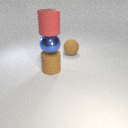
large red rubber cylinder above large blue metal sphere